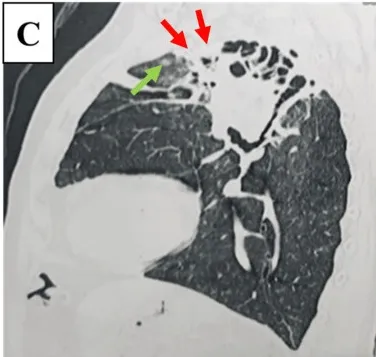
HRCT chest findings. . C) Sagittal section shows parenchymal infiltrates (green arrow) and pleural thickening adjacent to the cavity (red arrow).
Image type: radiology (ct)